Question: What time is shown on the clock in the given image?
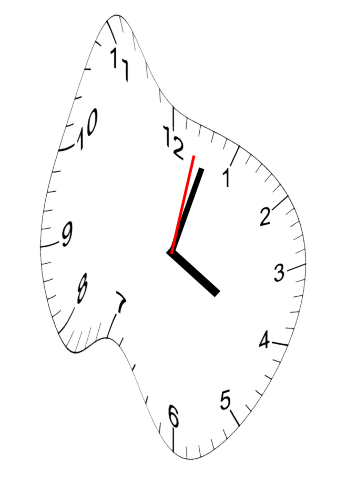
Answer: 04:03:02